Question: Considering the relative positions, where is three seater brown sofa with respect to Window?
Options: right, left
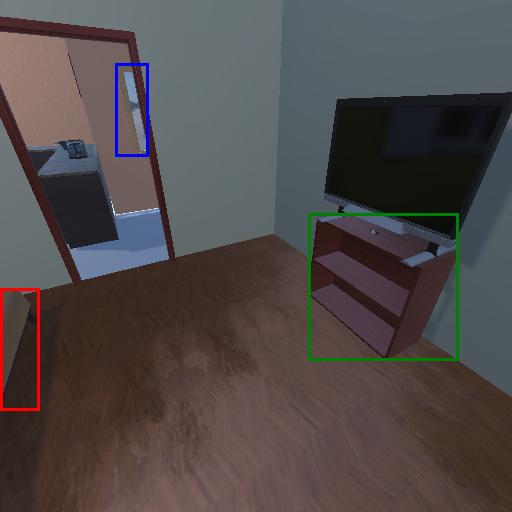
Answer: right